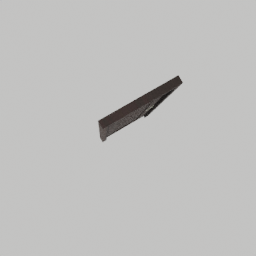
Label: architecture